Field crop: maize
Growth stage: 2
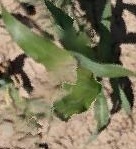
Species: maize